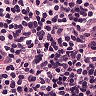
Metastatic tissue present: no